Question: I know its kind of a new question but i really need that thing what i have research so far or what i have R&D on it ? i don't get any thing yet that's really helps me so i think may be this thing work
there is an app in android who have already implement this functionality its some sort of drag and drop tree-view
Here is URL of this app
<URL>

what i have done so far to get this
I have try these libraries to get this thing done but i don't achieve anything with this
<URL>
<URL>
<URL>
<URL>
If any body can help me it will be appreciated i am in big trouble with this thing
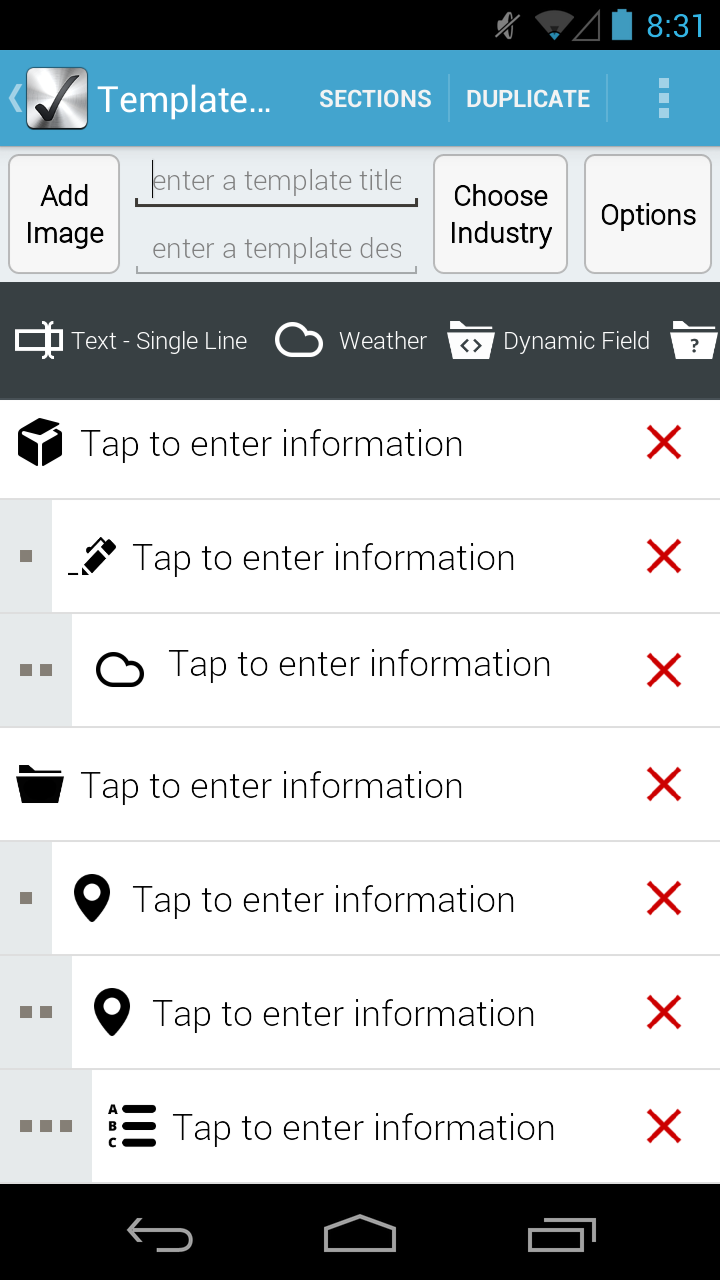
Answer: <URL>
you can still use this library and create your own listener i have studied this library
there is 100% possibility to achieve this.
And the other thing about treeView you can try this just split the screen touch in 2 sides left and right when user drag the item in left portion it will be added as parent or be on the right it will be child hope this will help you and give you success